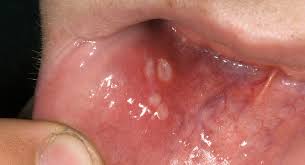
Condition: Mouth Ulcer